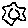
Label: sun